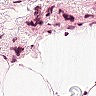
Metastatic tissue present: no